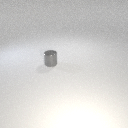
small gray metal cylinder